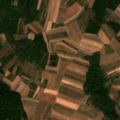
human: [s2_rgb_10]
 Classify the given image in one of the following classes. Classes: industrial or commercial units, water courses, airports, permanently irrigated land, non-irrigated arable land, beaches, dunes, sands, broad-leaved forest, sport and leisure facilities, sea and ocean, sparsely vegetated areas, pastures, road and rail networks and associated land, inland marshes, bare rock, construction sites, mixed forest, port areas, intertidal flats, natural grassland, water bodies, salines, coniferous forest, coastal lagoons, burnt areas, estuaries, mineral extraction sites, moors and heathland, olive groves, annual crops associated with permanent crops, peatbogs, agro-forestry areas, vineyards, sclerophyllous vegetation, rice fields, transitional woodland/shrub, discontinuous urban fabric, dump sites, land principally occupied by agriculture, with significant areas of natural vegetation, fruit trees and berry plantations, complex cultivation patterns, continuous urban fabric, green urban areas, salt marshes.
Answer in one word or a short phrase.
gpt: non-irrigated arable land, complex cultivation patterns, land principally occupied by agriculture, with significant areas of natural vegetation, broad-leaved forest